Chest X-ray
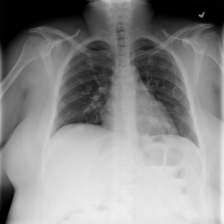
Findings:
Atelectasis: negative
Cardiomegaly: negative
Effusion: negative
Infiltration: positive
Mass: negative
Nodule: negative
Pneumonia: negative
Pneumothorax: negative
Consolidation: negative
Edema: negative
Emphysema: negative
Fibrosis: negative
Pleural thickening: negative
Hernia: negative